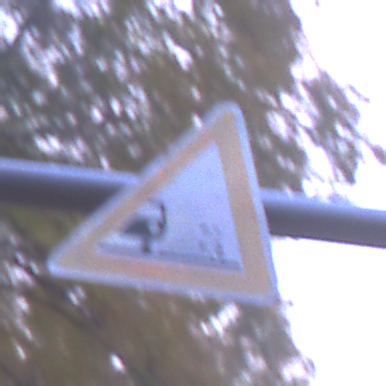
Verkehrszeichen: SplittSchotter
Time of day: Night
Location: Outdoor (Suburban)
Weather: PartlyCloudy
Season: NotSpecified
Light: Artificial